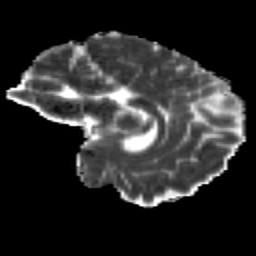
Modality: MD
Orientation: sagittal
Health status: healthy
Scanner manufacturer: siemens
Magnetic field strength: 3 T
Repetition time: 12 s
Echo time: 0.092 s